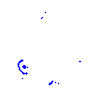
Particle: pion